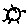
Label: sun